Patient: sex F, age 71
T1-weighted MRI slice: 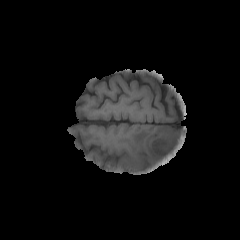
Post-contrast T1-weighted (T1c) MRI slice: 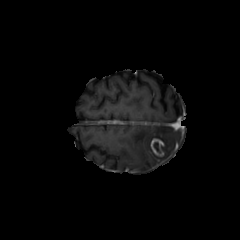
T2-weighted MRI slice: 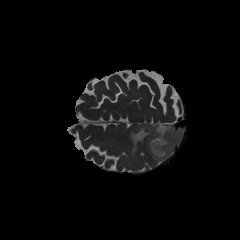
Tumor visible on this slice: yes
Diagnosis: Glioblastoma, IDH-wildtype
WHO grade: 4